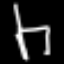
Label: chair